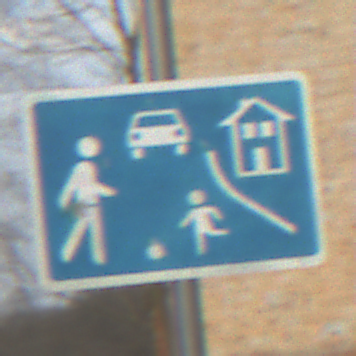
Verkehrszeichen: BeginnVerkehrsberuhigterBereich
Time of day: MorningAfternoon
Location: Outdoor (Nature)
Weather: PartlyCloudy
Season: Autumn
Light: Natural